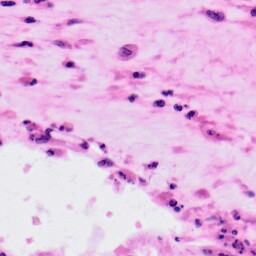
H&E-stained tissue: Colon